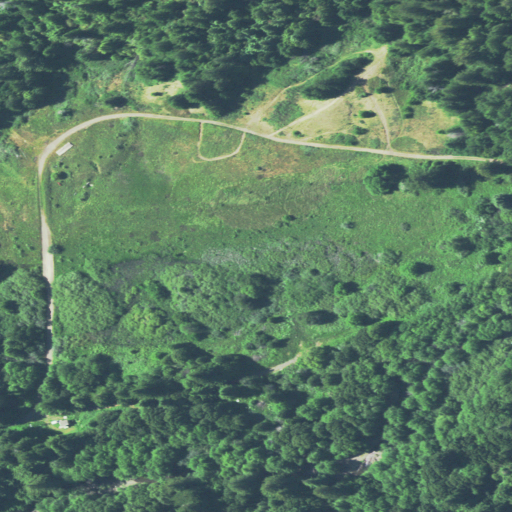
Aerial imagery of plain(s) in California named Elk Prairie containing shrub, evergreen forest, open development, woody wetlands, and grassland